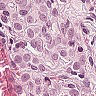
Metastatic tissue present: yes